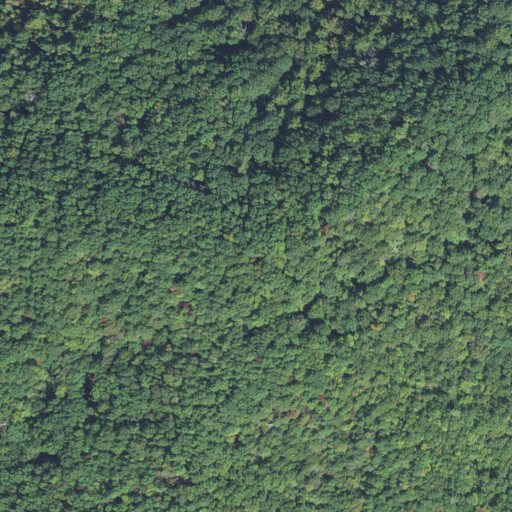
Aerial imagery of mountain in North Carolina named Spice Cove Mountain containing deciduous forest and mixed forest